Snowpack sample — Loveland Pass, Silver Plume, Colorado, USA (1/12/25, 11:40 AM MST)
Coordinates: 39.66, -105.88
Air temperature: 7 °F
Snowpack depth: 140 cm
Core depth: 10 cm
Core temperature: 41 °F
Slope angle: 11°, slope face: 30°
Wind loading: high
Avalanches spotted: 2
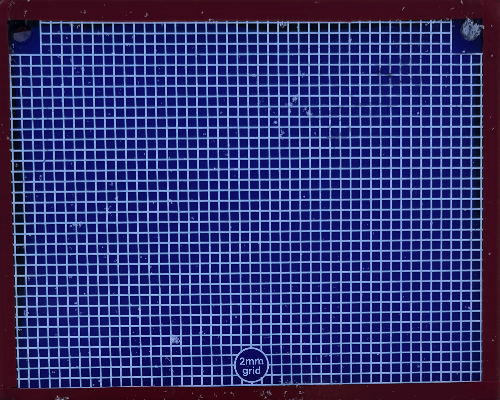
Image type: profile
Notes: Pilot using slightly modified coring method that took too large segment for snow profile picturing, advised not to use in higher level models. Two avalanche on south face nearby, partially cloudy with light snow in the last 24 hours. Lots of wind loading on eastern features.